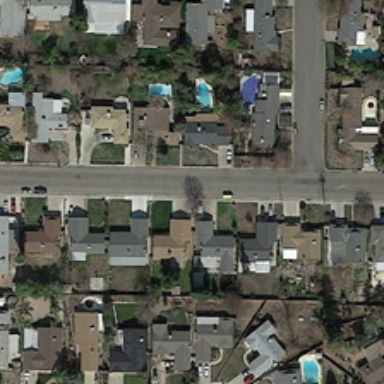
Many buildings and some green trees are in a dense residential area .